Field crop: maize
Growth stage: 2
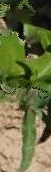
Species: maize